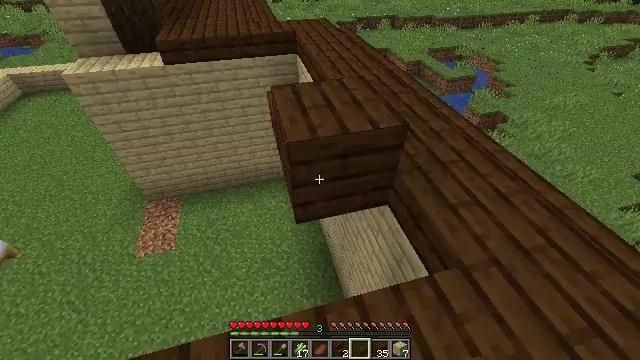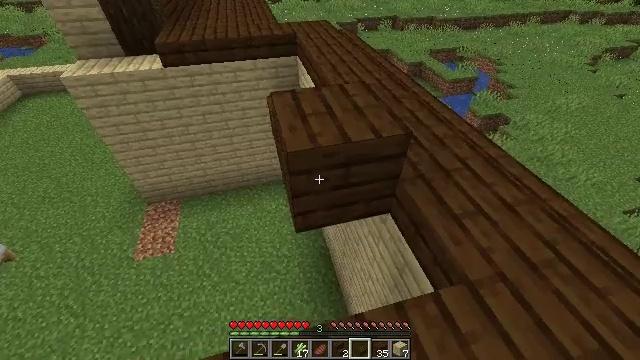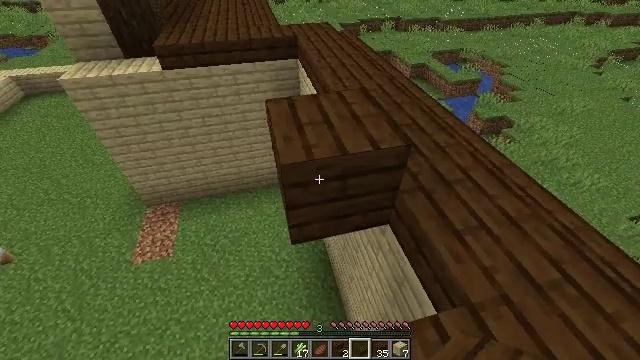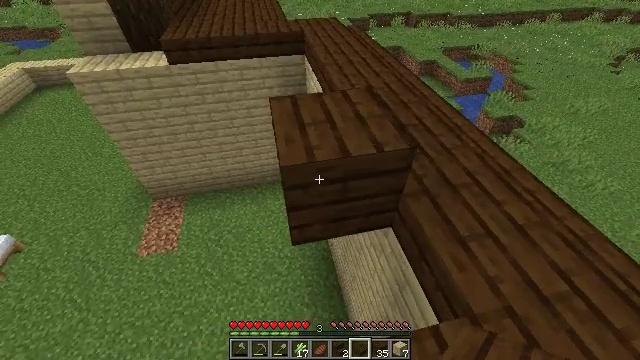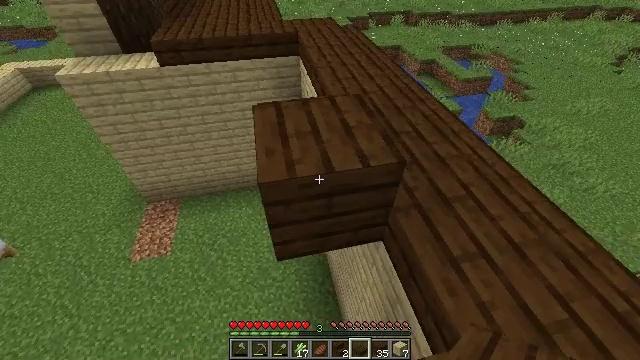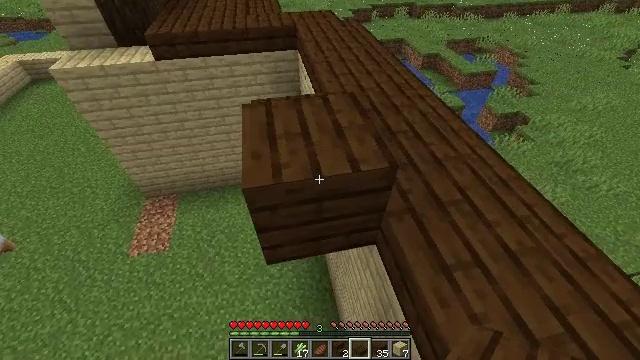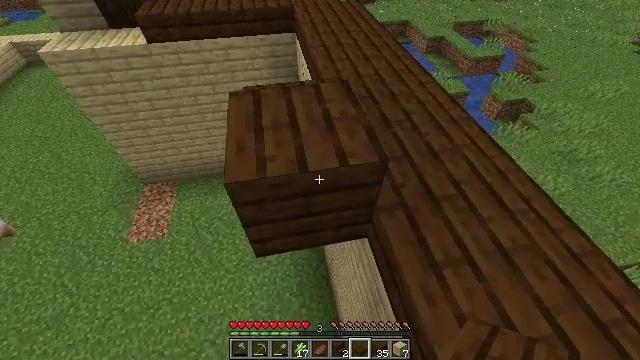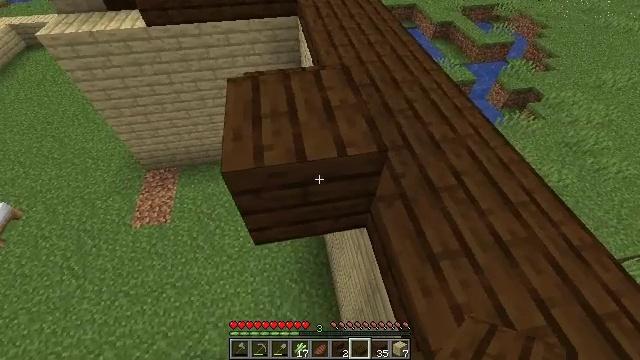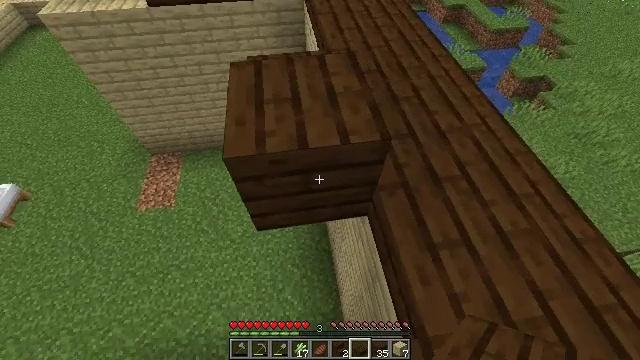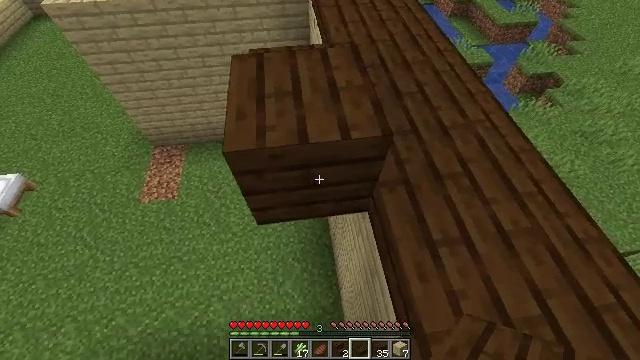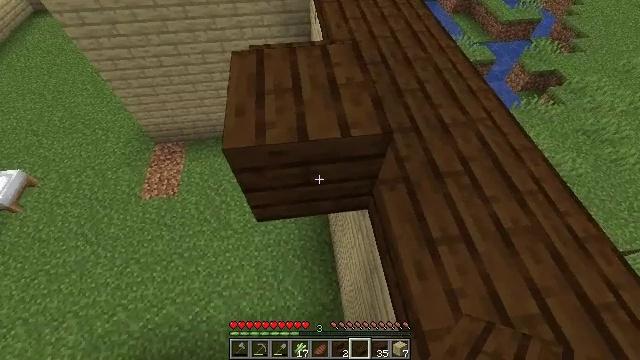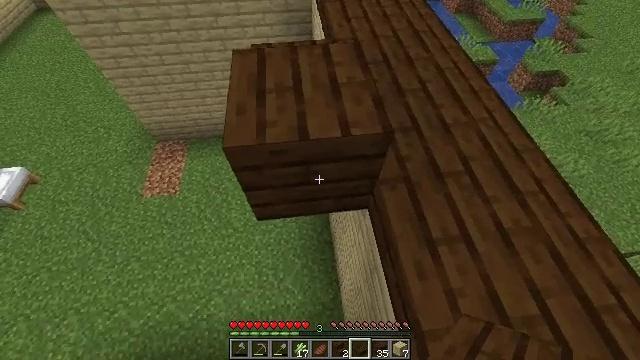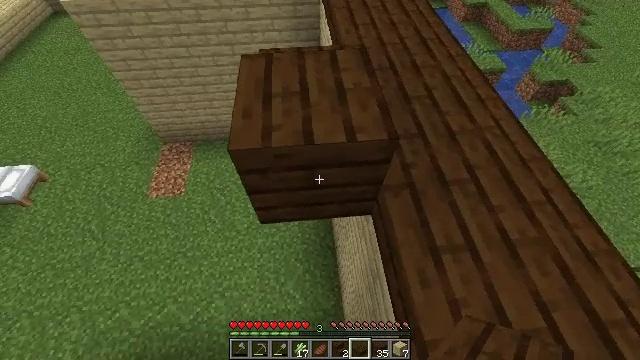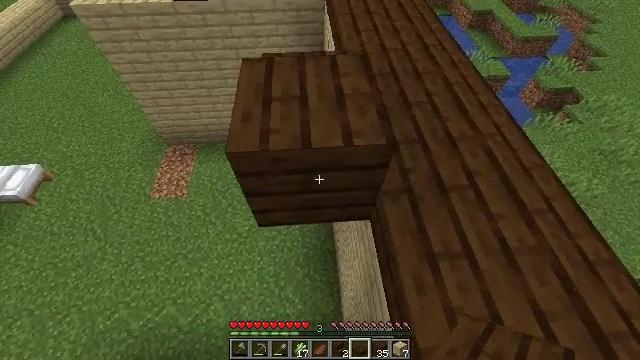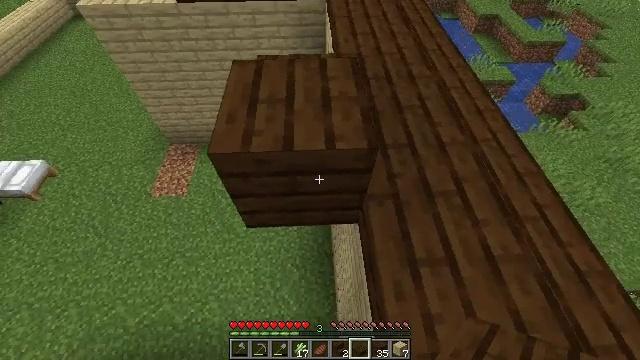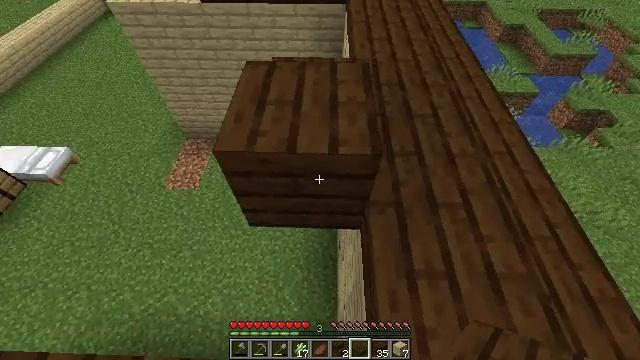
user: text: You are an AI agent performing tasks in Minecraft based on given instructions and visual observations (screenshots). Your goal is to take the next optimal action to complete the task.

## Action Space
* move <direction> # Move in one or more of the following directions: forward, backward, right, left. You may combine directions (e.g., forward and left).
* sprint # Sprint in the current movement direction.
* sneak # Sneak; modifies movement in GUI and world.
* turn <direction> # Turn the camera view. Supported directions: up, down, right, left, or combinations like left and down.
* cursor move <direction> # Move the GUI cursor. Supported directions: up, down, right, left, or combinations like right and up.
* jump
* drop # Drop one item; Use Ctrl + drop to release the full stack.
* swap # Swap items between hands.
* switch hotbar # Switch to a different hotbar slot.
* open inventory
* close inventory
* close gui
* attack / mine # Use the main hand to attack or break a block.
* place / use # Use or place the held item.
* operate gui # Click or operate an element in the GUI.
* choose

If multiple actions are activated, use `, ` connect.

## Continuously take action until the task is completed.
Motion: motion action
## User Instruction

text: Use a tool to break the dark oak slab.
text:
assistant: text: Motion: move forward
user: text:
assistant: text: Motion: move forward and move right
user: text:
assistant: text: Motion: move forward and move right, turn left
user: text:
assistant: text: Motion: move forward and move right
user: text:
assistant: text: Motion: turn down
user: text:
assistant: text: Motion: turn down
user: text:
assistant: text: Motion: turn down
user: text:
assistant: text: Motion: turn left and down
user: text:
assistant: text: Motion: turn left and down
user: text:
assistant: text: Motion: no_op
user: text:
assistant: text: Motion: no_op
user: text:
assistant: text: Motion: turn left and up
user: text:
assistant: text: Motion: move right, turn left
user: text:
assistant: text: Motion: move right, turn left
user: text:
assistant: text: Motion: move right, turn left
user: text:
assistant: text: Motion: move right, turn left
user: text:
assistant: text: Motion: move right, turn left, switch to hotbar 1
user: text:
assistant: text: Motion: turn left and up, switch to hotbar 1
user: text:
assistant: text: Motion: turn left, switch to hotbar 1
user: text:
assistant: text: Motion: turn left
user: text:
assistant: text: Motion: no_op
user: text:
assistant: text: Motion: attack / mine
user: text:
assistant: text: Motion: move forward, attack / mine
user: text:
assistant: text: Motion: move forward, turn left, attack / mine
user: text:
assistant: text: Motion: move forward, turn left, attack / mine
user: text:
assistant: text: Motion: move forward, attack / mine
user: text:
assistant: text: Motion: move forward, attack / mine
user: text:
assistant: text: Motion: attack / mine
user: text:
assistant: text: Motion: attack / mine
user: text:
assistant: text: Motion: turn left and down, attack / mine